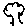
Label: tree